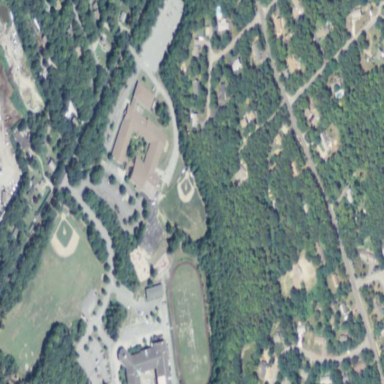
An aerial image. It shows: School.